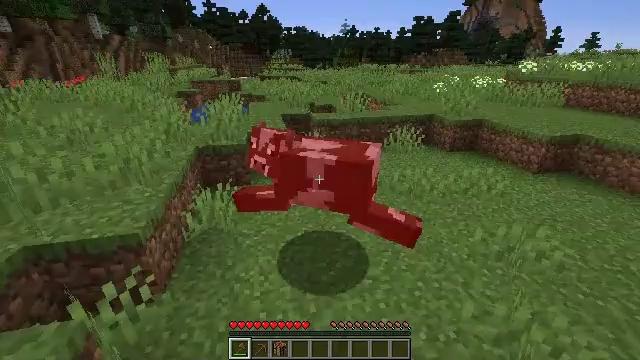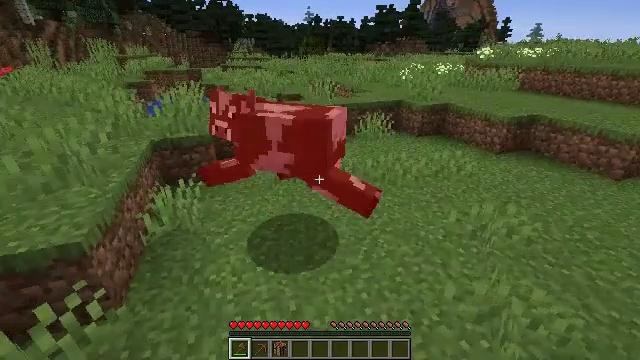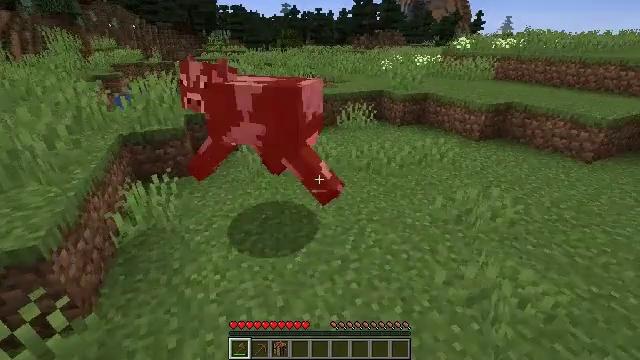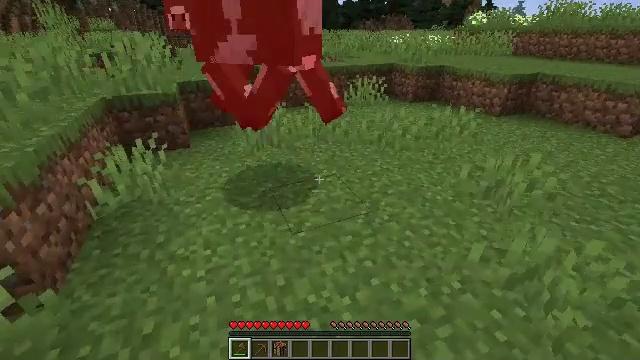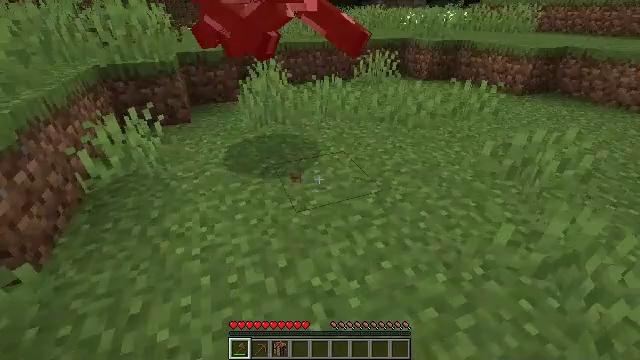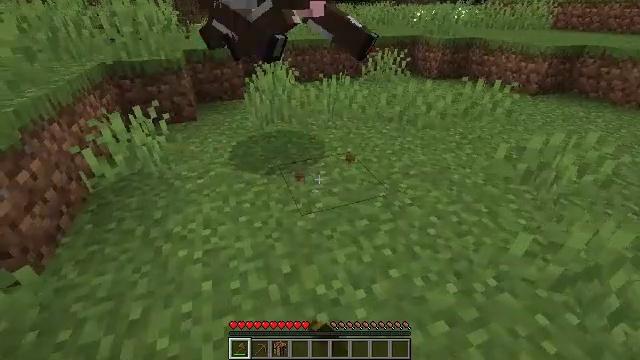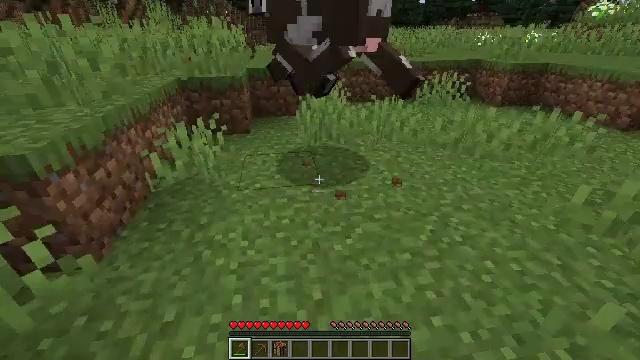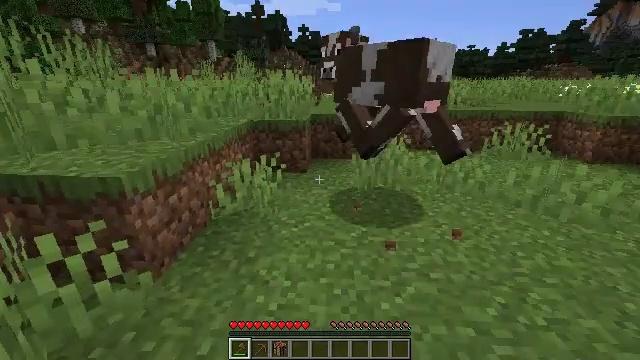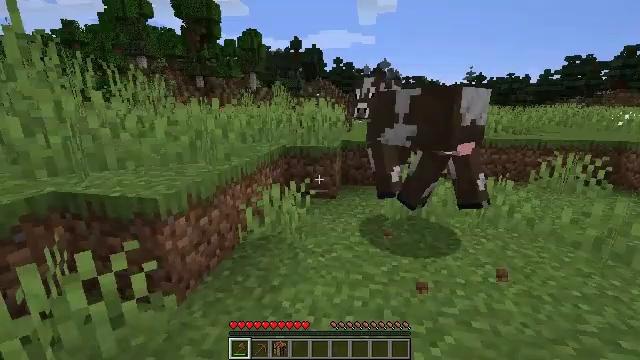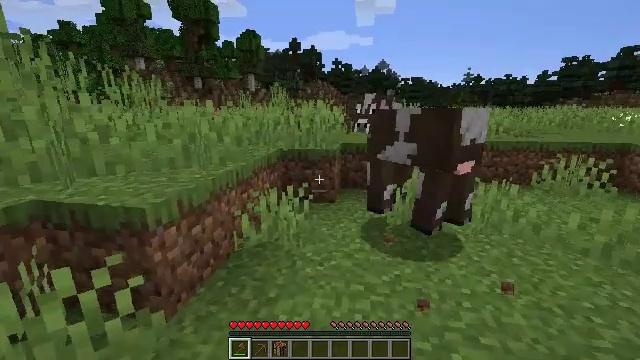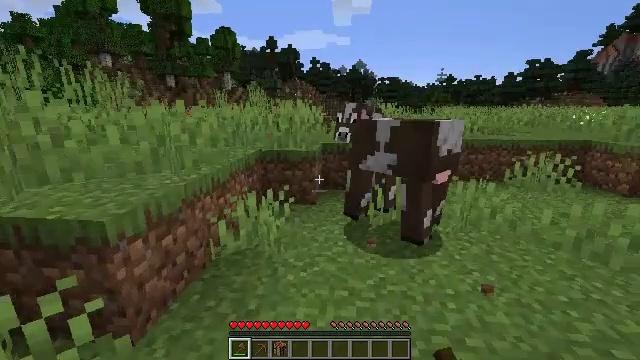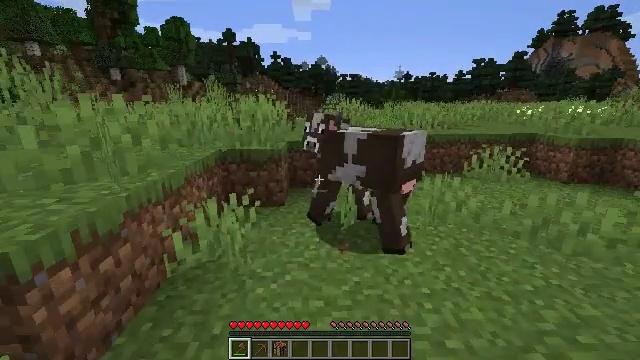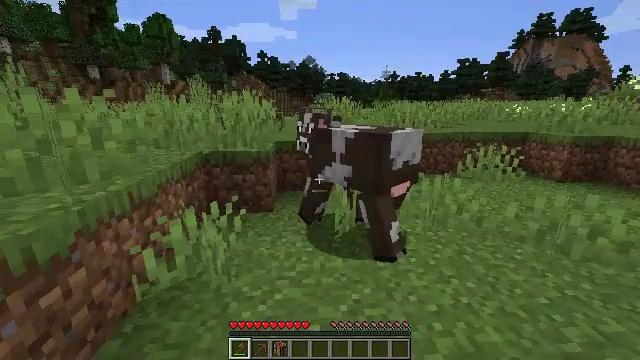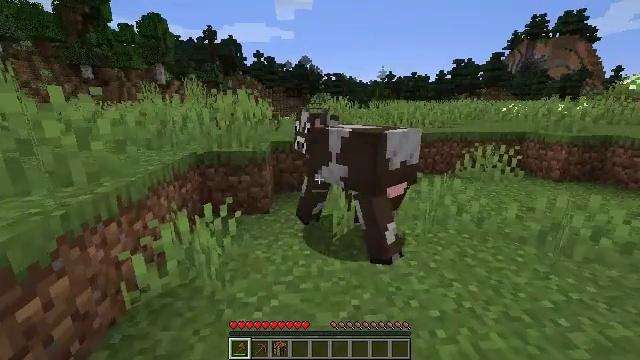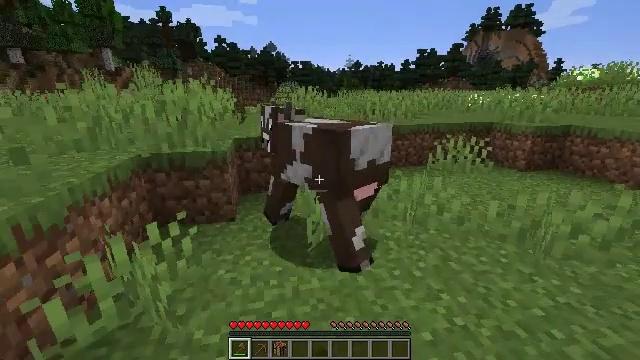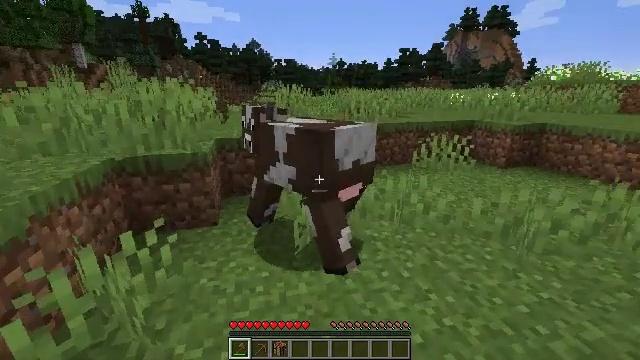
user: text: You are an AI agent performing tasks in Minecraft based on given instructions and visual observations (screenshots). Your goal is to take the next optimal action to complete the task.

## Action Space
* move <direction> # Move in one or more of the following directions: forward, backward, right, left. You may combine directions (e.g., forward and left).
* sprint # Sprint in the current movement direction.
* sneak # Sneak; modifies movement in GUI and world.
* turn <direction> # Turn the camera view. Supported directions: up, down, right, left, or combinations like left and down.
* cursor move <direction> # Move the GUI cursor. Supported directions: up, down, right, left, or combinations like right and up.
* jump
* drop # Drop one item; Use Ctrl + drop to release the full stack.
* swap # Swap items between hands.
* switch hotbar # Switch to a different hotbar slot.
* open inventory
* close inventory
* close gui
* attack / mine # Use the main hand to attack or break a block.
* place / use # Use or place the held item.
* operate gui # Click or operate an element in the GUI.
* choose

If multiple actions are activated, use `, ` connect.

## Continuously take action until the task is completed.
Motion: motion action
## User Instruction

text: Hunt a cow.
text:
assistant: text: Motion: move forward, turn right and down
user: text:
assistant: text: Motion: move forward, turn right and down
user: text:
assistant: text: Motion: move forward, turn down
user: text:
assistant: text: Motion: turn left and down, attack / mine
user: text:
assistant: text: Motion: turn left, attack / mine
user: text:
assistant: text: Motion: turn left and up, attack / mine
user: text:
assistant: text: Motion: turn left and up
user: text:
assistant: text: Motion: move forward, turn left and up
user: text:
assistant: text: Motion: move forward, attack / mine
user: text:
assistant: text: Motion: move forward, turn right, attack / mine
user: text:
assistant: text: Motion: move forward, turn right, attack / mine
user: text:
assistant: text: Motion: move forward, turn right
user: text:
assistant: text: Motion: move forward, attack / mine
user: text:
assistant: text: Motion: move forward, turn right and down, attack / mine
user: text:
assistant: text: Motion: move forward, turn right
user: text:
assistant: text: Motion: move forward, attack / mine
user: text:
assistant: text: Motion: move forward, attack / mine
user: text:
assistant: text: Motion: attack / mine